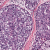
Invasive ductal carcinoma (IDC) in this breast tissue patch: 1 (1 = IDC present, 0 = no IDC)